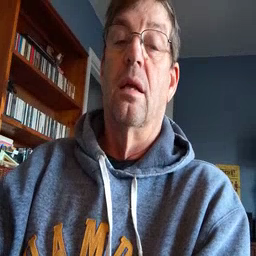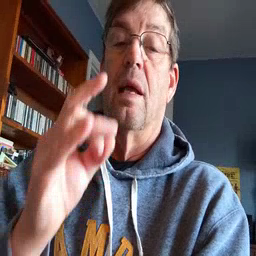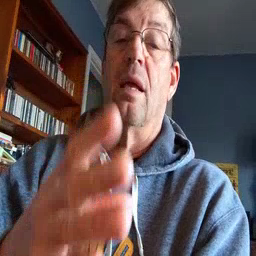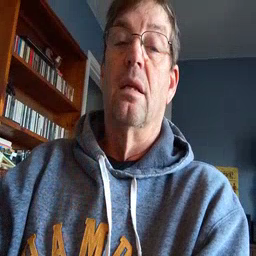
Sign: hate